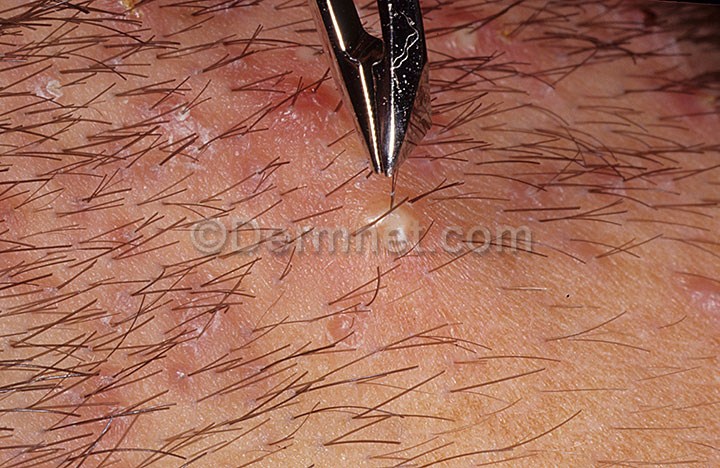
Disease: Hair Loss Photos Alopecia and other Hair Diseases